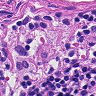
Metastatic tissue present: no